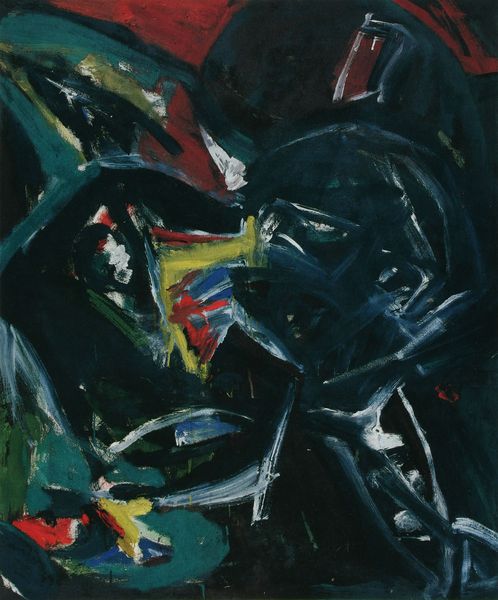
Künstler: Helmut Sturm
Institution: unbekannt
Schlagwörter: blau, weiß, gelb, grün, braun, schwarz, rot, gesicht, pastos, abstrakt, sonnenuntergang, sturm, wirbelwind, dukel, baumhaus, gondel, waalauge